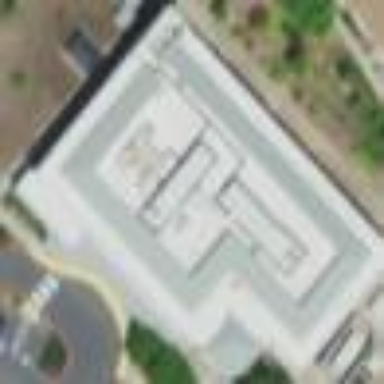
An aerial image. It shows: Hospital building.